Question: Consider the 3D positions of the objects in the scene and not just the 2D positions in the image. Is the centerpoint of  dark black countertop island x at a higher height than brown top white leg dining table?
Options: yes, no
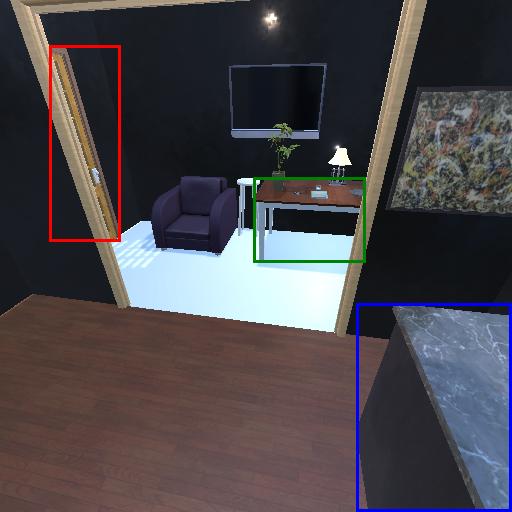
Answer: yes